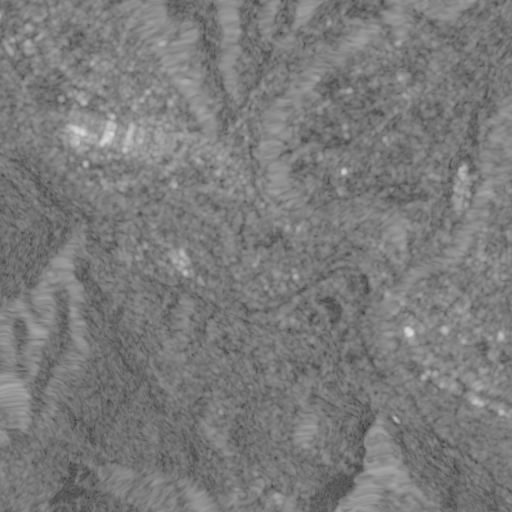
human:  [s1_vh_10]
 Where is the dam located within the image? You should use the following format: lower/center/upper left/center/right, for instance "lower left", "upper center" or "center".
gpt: The dam is located in the lower right of the image.
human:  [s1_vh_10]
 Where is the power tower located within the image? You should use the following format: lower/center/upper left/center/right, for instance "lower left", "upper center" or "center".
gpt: There is no power tower in the image.

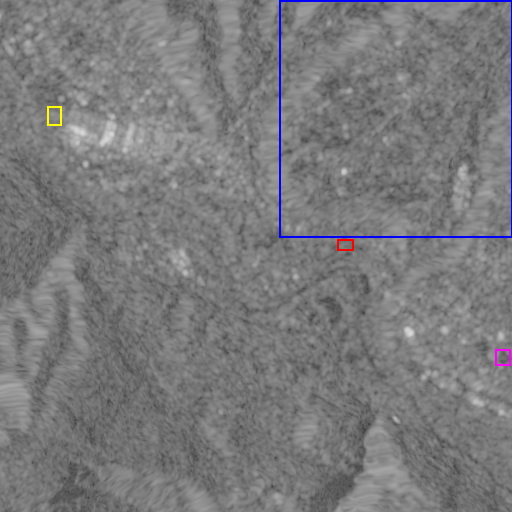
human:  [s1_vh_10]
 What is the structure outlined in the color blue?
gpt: The structure outlined in blue is a crop field.
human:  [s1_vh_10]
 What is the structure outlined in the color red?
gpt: The structure outlined in red is a park.
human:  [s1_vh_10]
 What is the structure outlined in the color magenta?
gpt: The structure outlined in magenta is a parking lot.
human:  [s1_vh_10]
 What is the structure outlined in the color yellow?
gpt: The structure outlined in yellow is a power substation.
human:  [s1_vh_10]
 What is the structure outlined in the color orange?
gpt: There is no orange outline.